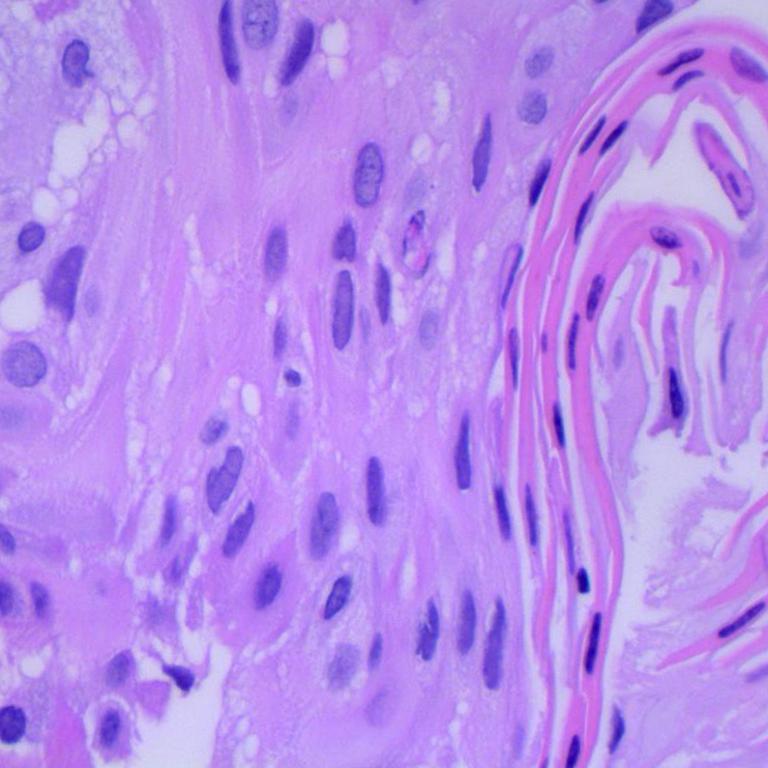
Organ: lung
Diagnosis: squamous carcinomas